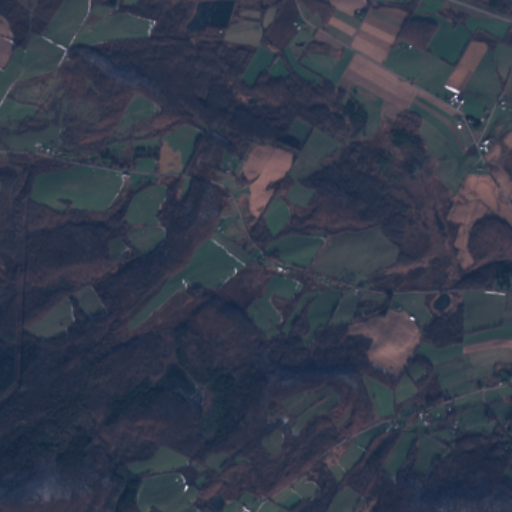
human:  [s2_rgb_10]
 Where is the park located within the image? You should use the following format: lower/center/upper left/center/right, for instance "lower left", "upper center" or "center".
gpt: The park is located in the center right of the image.
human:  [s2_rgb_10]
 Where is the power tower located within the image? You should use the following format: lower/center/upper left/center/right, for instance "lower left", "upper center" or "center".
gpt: The power tower is located in the left of the image.
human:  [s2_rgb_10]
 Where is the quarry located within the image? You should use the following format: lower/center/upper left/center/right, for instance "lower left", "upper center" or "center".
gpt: There is no quarry in the image.